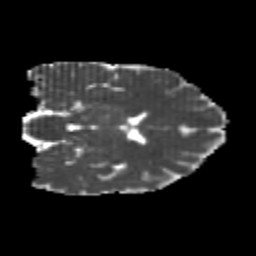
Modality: MD
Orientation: coronal
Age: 22
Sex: female
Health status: healthy
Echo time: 0.074 s